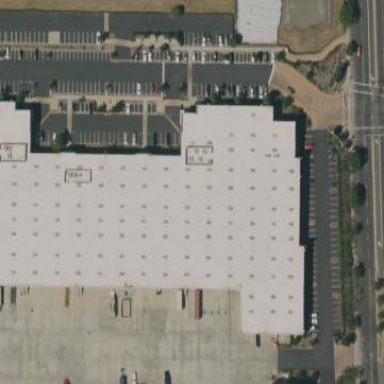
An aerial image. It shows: Warehouse building.